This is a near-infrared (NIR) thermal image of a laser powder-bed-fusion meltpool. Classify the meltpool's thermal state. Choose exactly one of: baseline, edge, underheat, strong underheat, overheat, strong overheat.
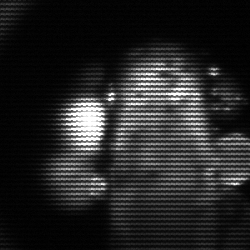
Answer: strong underheat